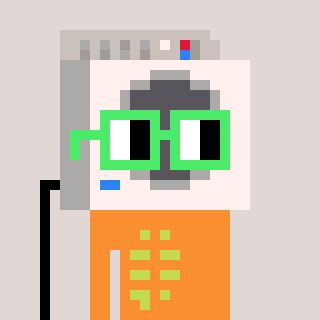
a pixel art character with square light green glasses, a washing machine-shaped head and a orange-colored body on a warm background